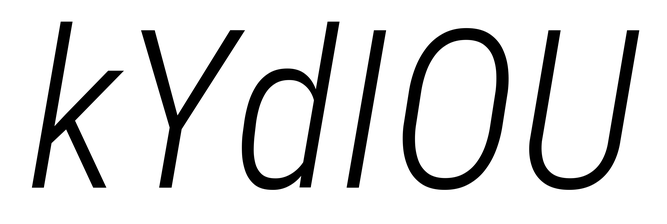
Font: Roboto-Italic_Condensed_Light_Italic